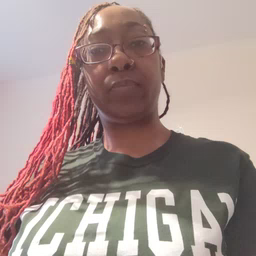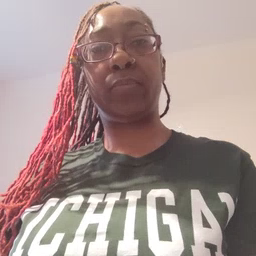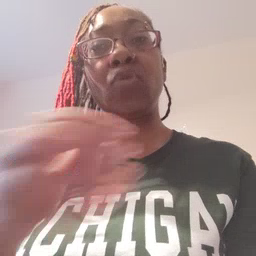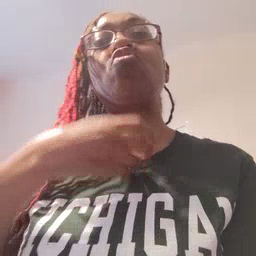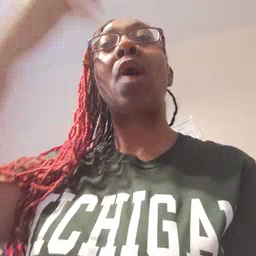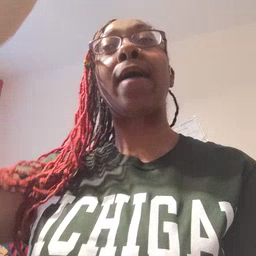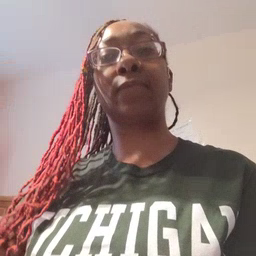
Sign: giraffe